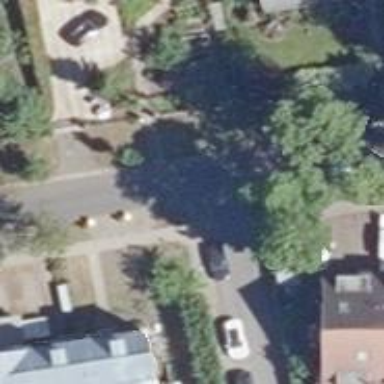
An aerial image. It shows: Smooth asphalt road in residential area.